Question: I'd like to have animations in my program, but before I impose them on everyone (especially people with poor hardware) I'd also like to check if they are even desired.
So specifically I'd like to check the setting from the Performance Option window (screenshot below).

I've noticed some programs making use of it (which is how I even know this exists) so I figure there must be an accessible API for it I could use.
So my question is simply how could I check if that setting is turned on or off?
Ultimately this goes in a C# WPF application.
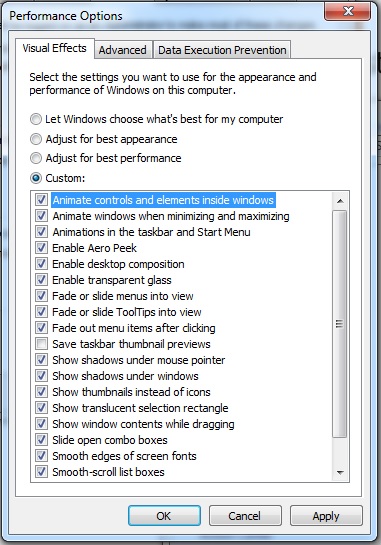
Answer: This should do the trick you are looking for
'''
[DllImport("user32.dll", SetLastError = true)]
[return: MarshalAs(UnmanagedType.Bool)]
static extern bool SystemParametersInfo(uint uiAction, uint uiParam, out bool pvParam, uint fWinIni);
private static uint SPI_GETCLIENTAREAANIMATION = 0x1042;
static void Main(string[] args)
{
try
{
bool animationsEnabled;
SystemParametersInfo(SPI_GETCLIENTAREAANIMATION, 0x00, out animationsEnabled, 0x00);
if (animationsEnabled)
{
//Animate controls and elements inside windows is checked
}
else
{
//Animate controls and elements inside windows is not checked
}
}
catch (Win32Exception ex)
{
//error
}
}
'''